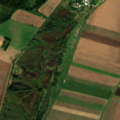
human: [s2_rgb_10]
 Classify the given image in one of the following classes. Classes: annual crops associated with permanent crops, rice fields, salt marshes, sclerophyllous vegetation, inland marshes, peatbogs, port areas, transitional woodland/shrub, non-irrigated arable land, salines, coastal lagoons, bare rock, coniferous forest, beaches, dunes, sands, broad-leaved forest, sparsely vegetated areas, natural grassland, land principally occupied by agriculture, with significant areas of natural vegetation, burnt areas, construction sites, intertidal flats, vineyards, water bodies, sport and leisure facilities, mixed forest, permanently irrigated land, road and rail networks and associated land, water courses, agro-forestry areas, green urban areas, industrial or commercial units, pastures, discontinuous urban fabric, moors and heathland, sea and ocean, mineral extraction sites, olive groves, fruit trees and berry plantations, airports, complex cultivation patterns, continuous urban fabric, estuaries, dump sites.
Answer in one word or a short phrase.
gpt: non-irrigated arable land, mixed forest, inland marshes